Interaction volume radius: 5 \u00c5
Interaction volume height: 10 \u00c5
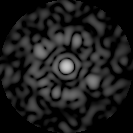
Disorder parameter: 0.8115